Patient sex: M
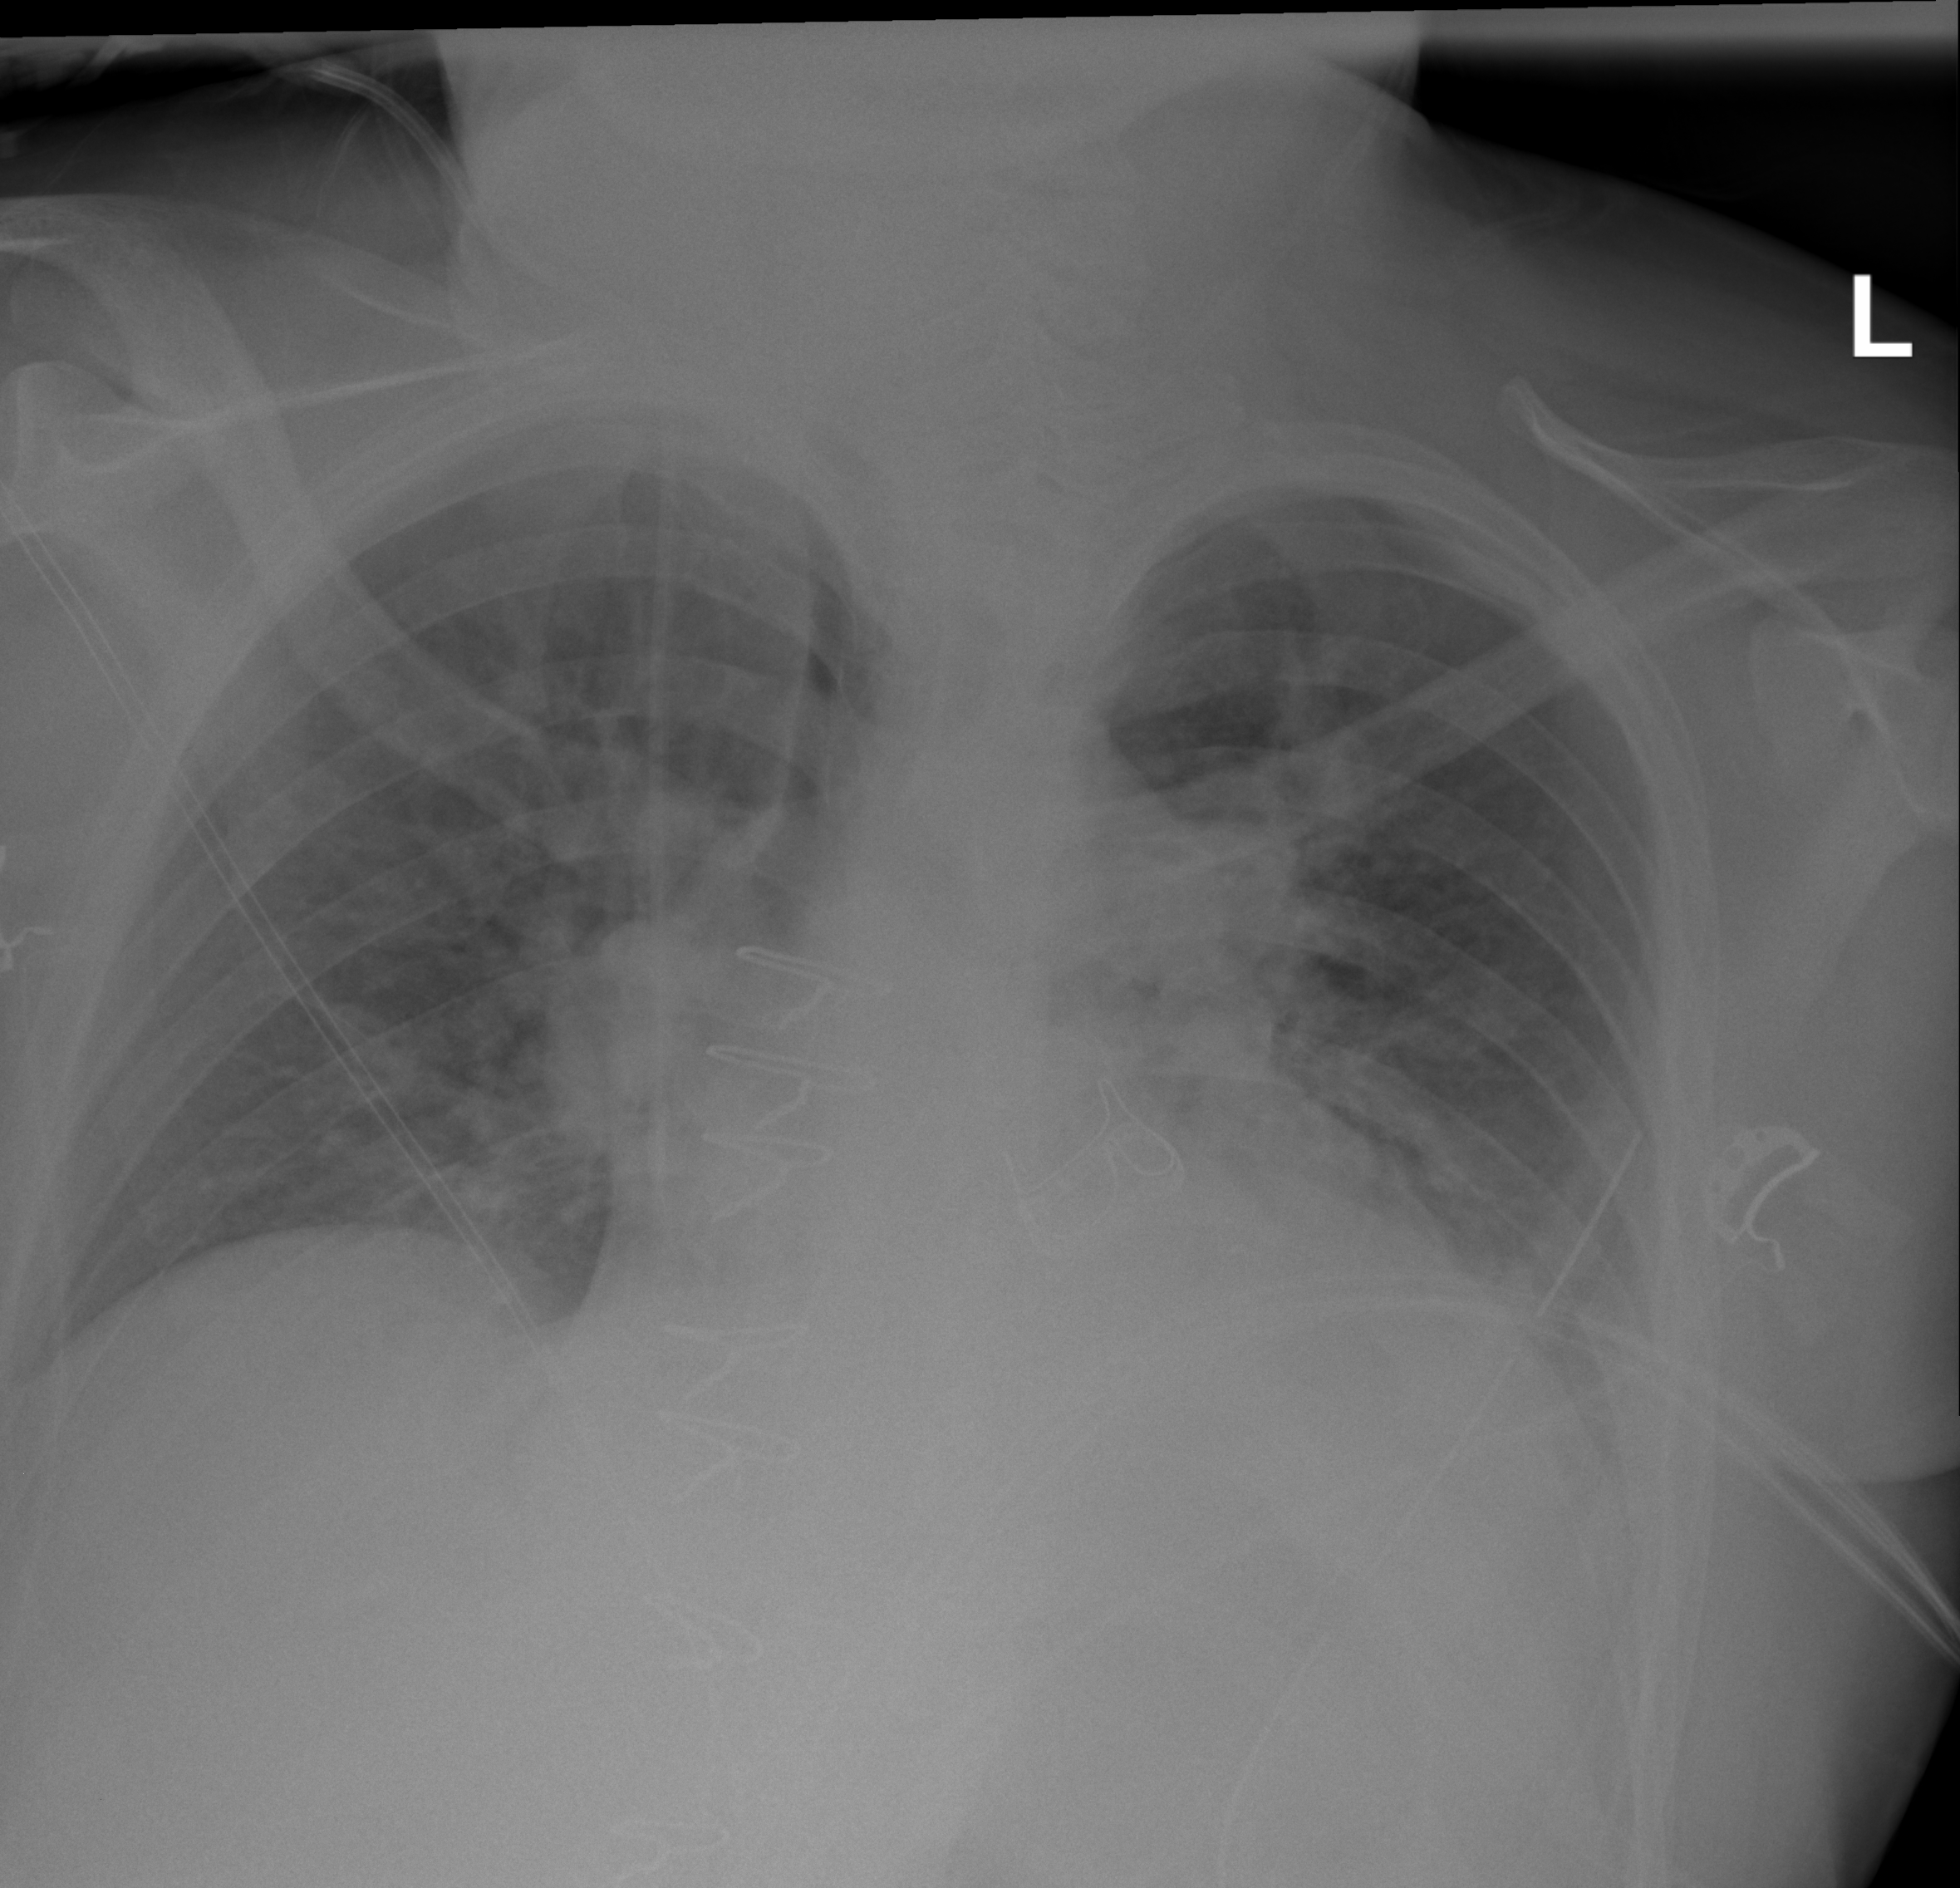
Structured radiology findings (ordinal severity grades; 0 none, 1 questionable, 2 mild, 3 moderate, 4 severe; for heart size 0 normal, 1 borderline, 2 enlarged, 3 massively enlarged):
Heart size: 2
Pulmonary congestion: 2
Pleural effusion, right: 0
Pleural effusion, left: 2
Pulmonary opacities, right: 0
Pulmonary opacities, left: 0
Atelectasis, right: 0
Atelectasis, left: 2